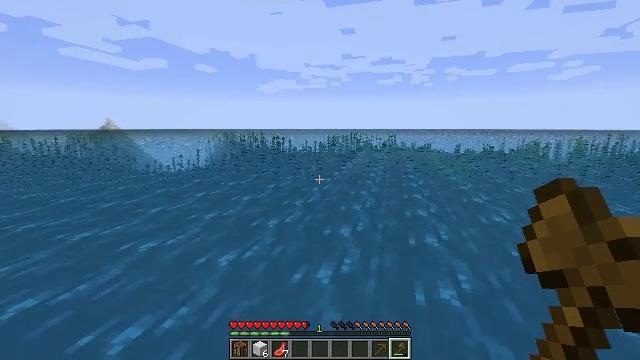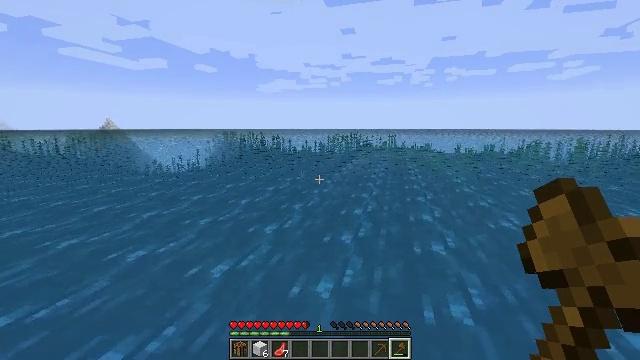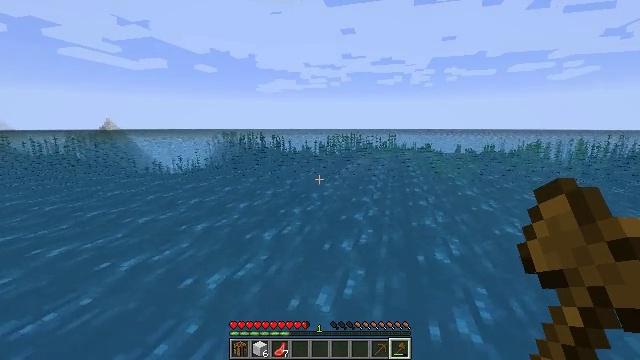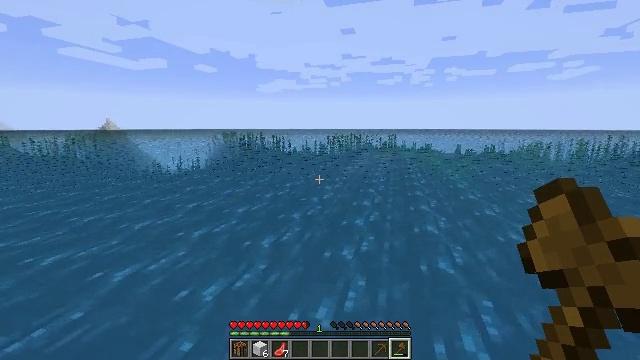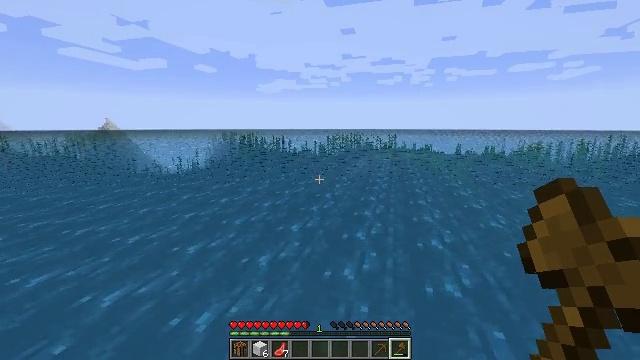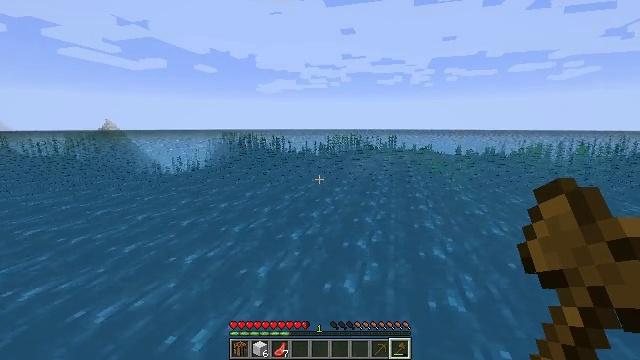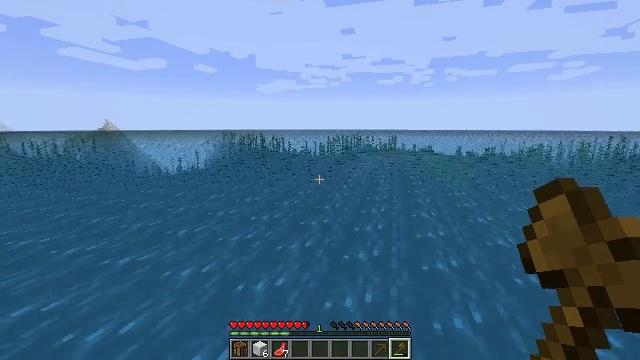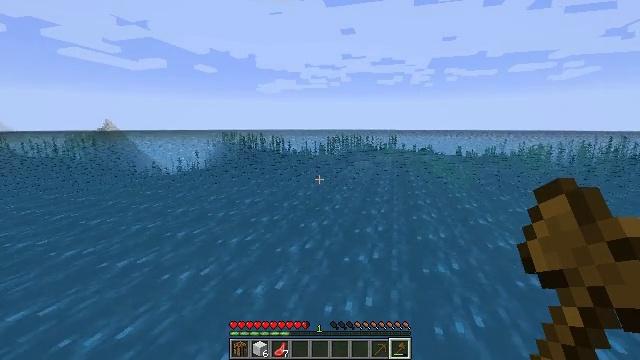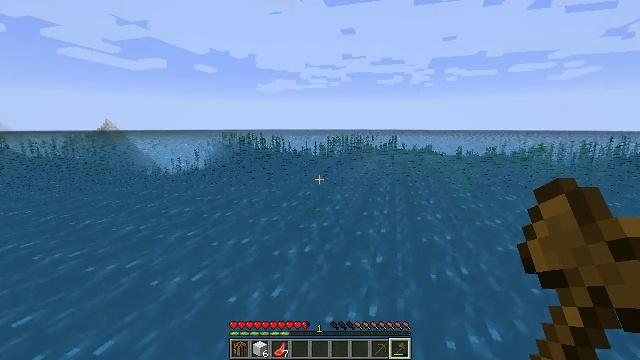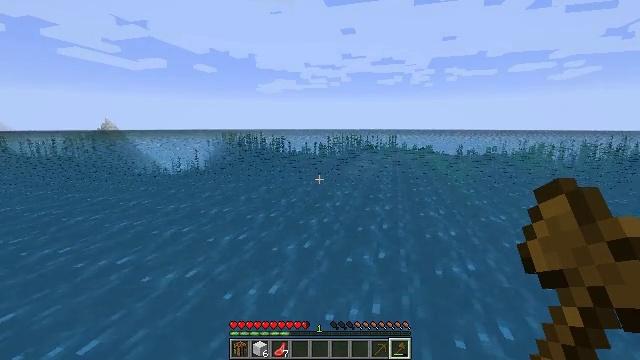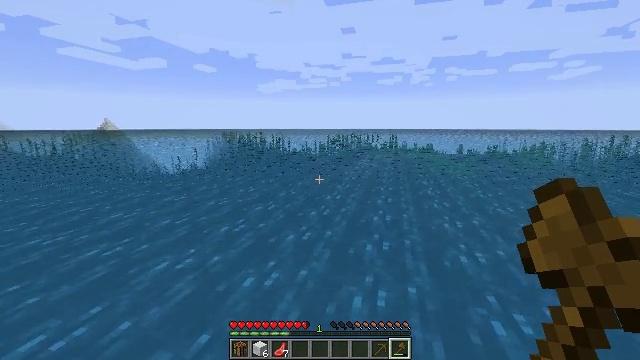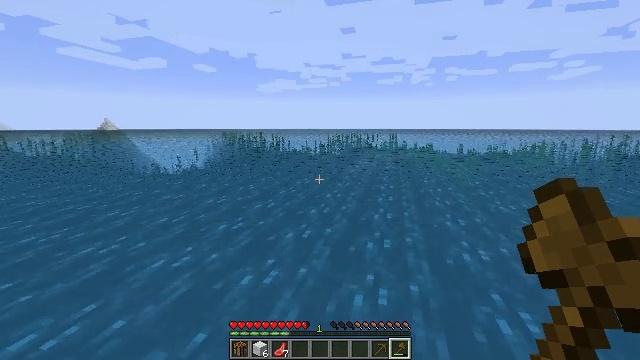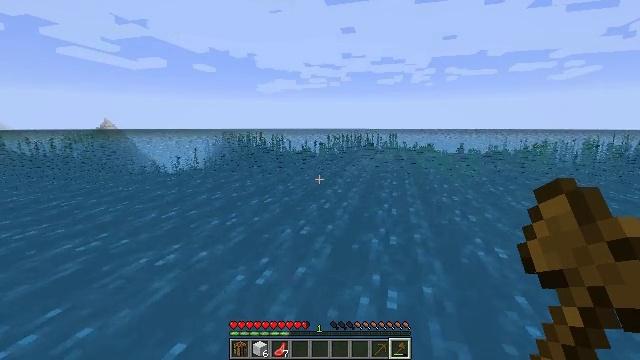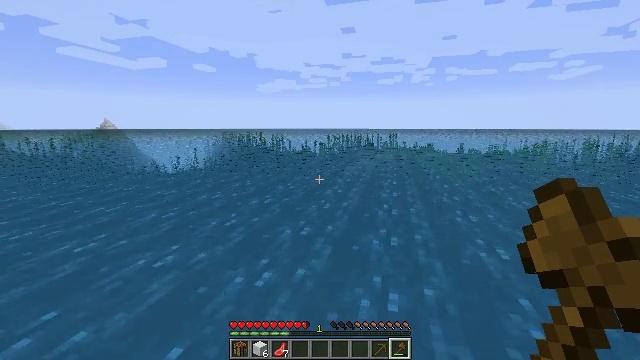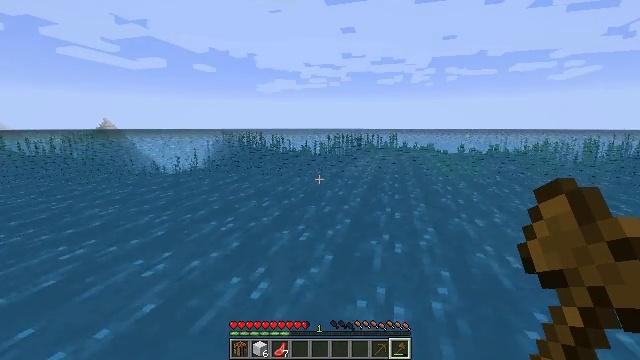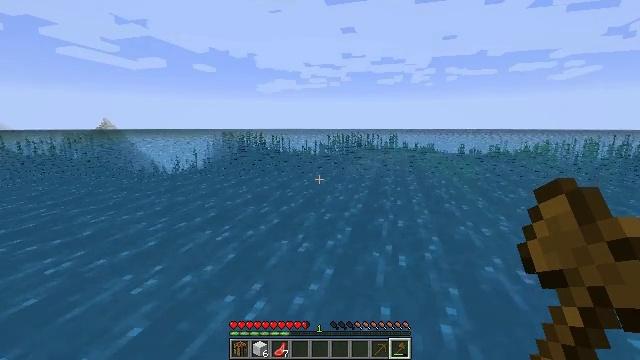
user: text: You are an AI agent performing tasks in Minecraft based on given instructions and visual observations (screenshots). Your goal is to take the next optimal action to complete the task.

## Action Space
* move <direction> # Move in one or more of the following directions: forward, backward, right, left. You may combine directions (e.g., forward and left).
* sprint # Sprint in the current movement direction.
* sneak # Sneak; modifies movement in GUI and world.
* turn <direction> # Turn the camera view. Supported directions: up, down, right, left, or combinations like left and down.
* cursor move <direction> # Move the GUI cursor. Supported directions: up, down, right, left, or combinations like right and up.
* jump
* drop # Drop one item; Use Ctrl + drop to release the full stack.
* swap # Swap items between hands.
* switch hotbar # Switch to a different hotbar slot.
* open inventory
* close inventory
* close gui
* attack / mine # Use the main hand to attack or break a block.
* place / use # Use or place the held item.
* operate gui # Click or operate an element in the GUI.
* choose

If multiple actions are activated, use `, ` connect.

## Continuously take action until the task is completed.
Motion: motion action
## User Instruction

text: Harvest kelp plant in the water.
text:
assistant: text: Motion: move forward, sprint, jump
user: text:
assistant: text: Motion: move forward, jump
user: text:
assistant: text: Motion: move forward, jump
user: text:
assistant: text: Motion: move forward, jump
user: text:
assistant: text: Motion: move forward, jump
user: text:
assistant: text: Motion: move forward, jump
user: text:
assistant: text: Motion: move forward, jump
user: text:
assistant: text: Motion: move forward, jump
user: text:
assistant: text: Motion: move forward, jump
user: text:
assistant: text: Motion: move forward, jump
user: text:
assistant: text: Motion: move forward, jump
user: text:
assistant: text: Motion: move forward, sprint, jump
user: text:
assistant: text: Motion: move forward, sprint, jump
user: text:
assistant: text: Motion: move forward, sprint, jump
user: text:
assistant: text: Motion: move forward, sprint, jump
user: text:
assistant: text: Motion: move forward, jump
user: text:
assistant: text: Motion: move forward, jump
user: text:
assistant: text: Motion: move forward, jump
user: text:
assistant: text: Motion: move forward, jump
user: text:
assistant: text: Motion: move forward, jump
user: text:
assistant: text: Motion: move forward, jump
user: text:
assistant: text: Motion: move forward, jump
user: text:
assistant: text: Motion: move forward, jump
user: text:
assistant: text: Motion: move forward, sprint, jump
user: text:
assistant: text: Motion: move forward, sprint, jump
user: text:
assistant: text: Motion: move forward, sprint, jump
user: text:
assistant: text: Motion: move forward, sprint, jump
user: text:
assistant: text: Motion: move forward, jump
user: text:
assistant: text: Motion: move forward, jump
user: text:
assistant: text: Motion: move forward, jump